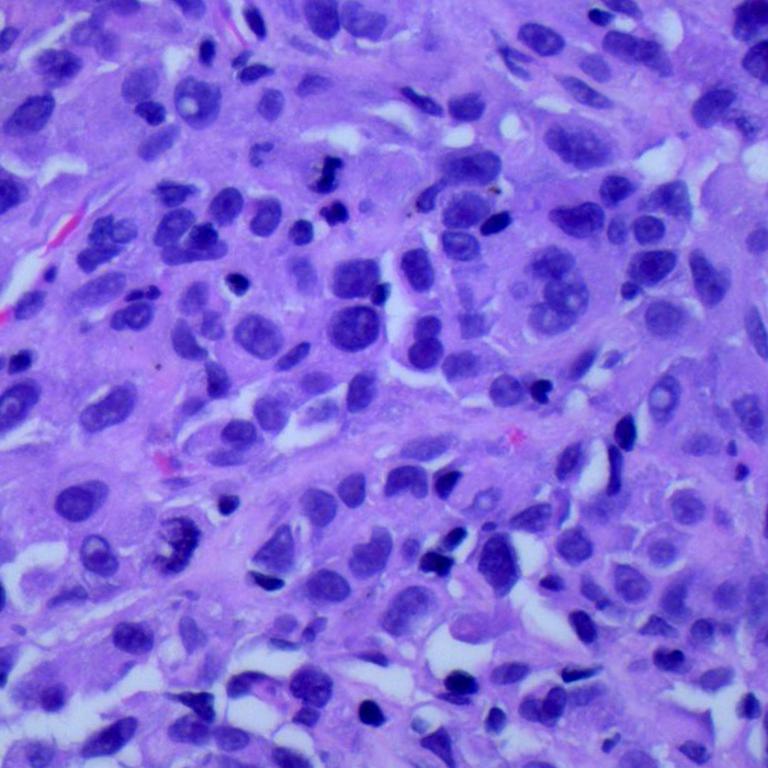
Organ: lung
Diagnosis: adenocarcinomas